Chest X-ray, PA view. Patient: 39 years old, sex F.
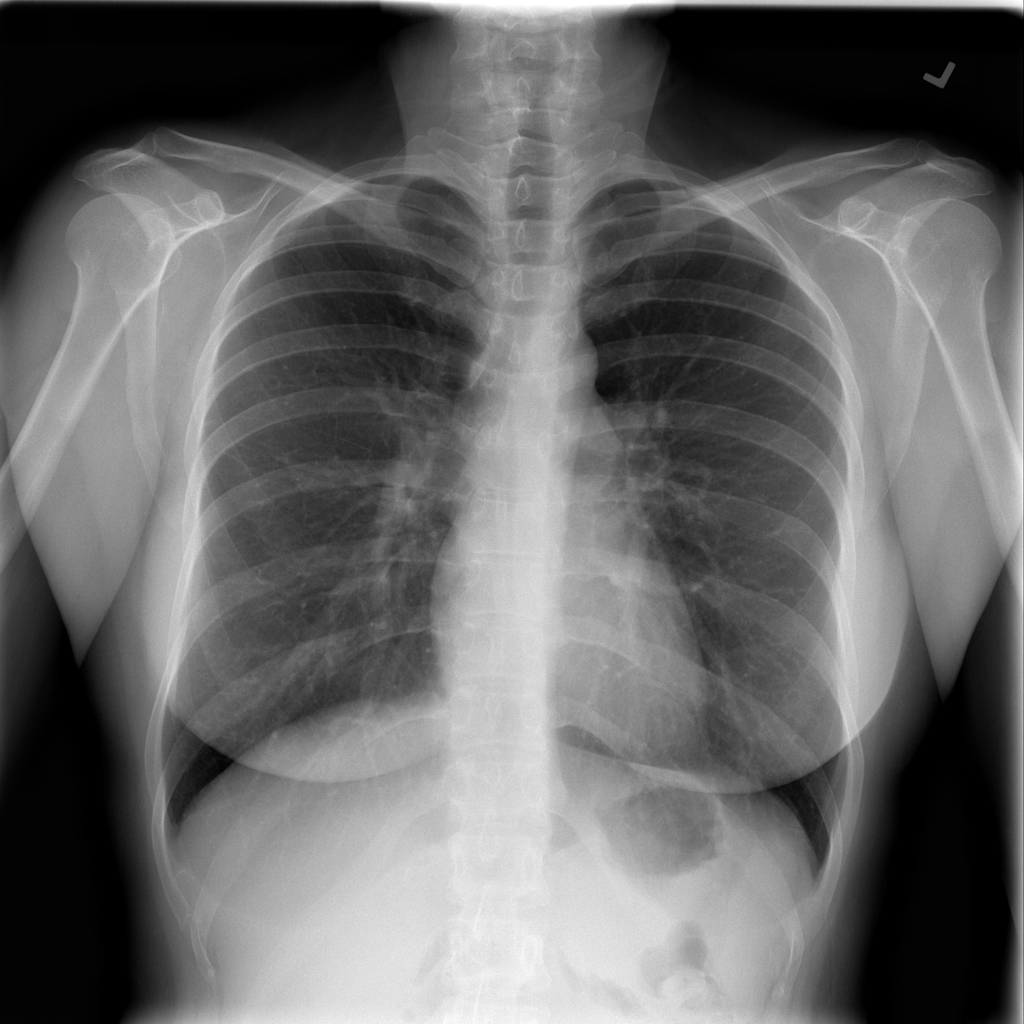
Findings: No Finding